Question: So i have to insert a node into a binary search tree. In my introductory class, the binary search trees are represented as linked lists such as ,
'[4, [5, [0, [],[]], [2, [], []]], [1, [],[]]]' for this binary tree in the picture below:
.
(This is not a binary search tree, just a binary tree that I had a picture of).
So to insert a node into a tree I wrote the following recursive code:
'''
def tree_node(key):
return [key, [],[]]
def insert(bst,key):
if bst == []:
return tree_node(key)
if key < bst[0]:
return insert(bst[1],key)
else:
return insert(bst[2],key)
return bst
'''
This just returns the node though, not the new tree with the node
For example:
'''
>>> insert([2, [1, [], []], [3, [], []]], 6)
[6, [], []]
'''
when it should be:
'''
>>> insert([2, [1, [], []], [3, [], []]], 6)
[2, [1, [], []], [3, [], [6, [], []]]]
'''
Thanks!
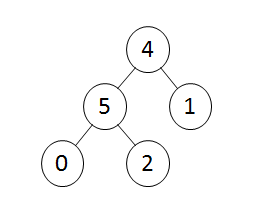
Answer: You need to change your base case. Instead of returning a new 'list', you need to modify the empty list you were passed in. A slice-assignment might be easiest:
'''
def insert(bst,key):
if bst == []:
bst[:] = tree_node(key)
elif key < bst[0]:
insert(bst[1],key)
else:
insert(bst[2],key)
'''
Since this function modifies the tree in place, I'm not returning it. If you want that, just re-add the 'return bst' at the end (but not in recursive steps, we want to ignore those return values).